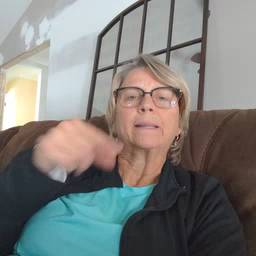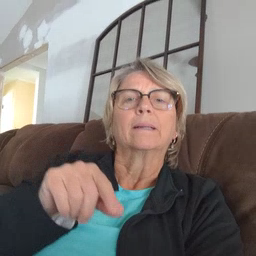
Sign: green